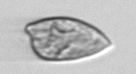
Label: Prorocentrum_dentatum